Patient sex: F
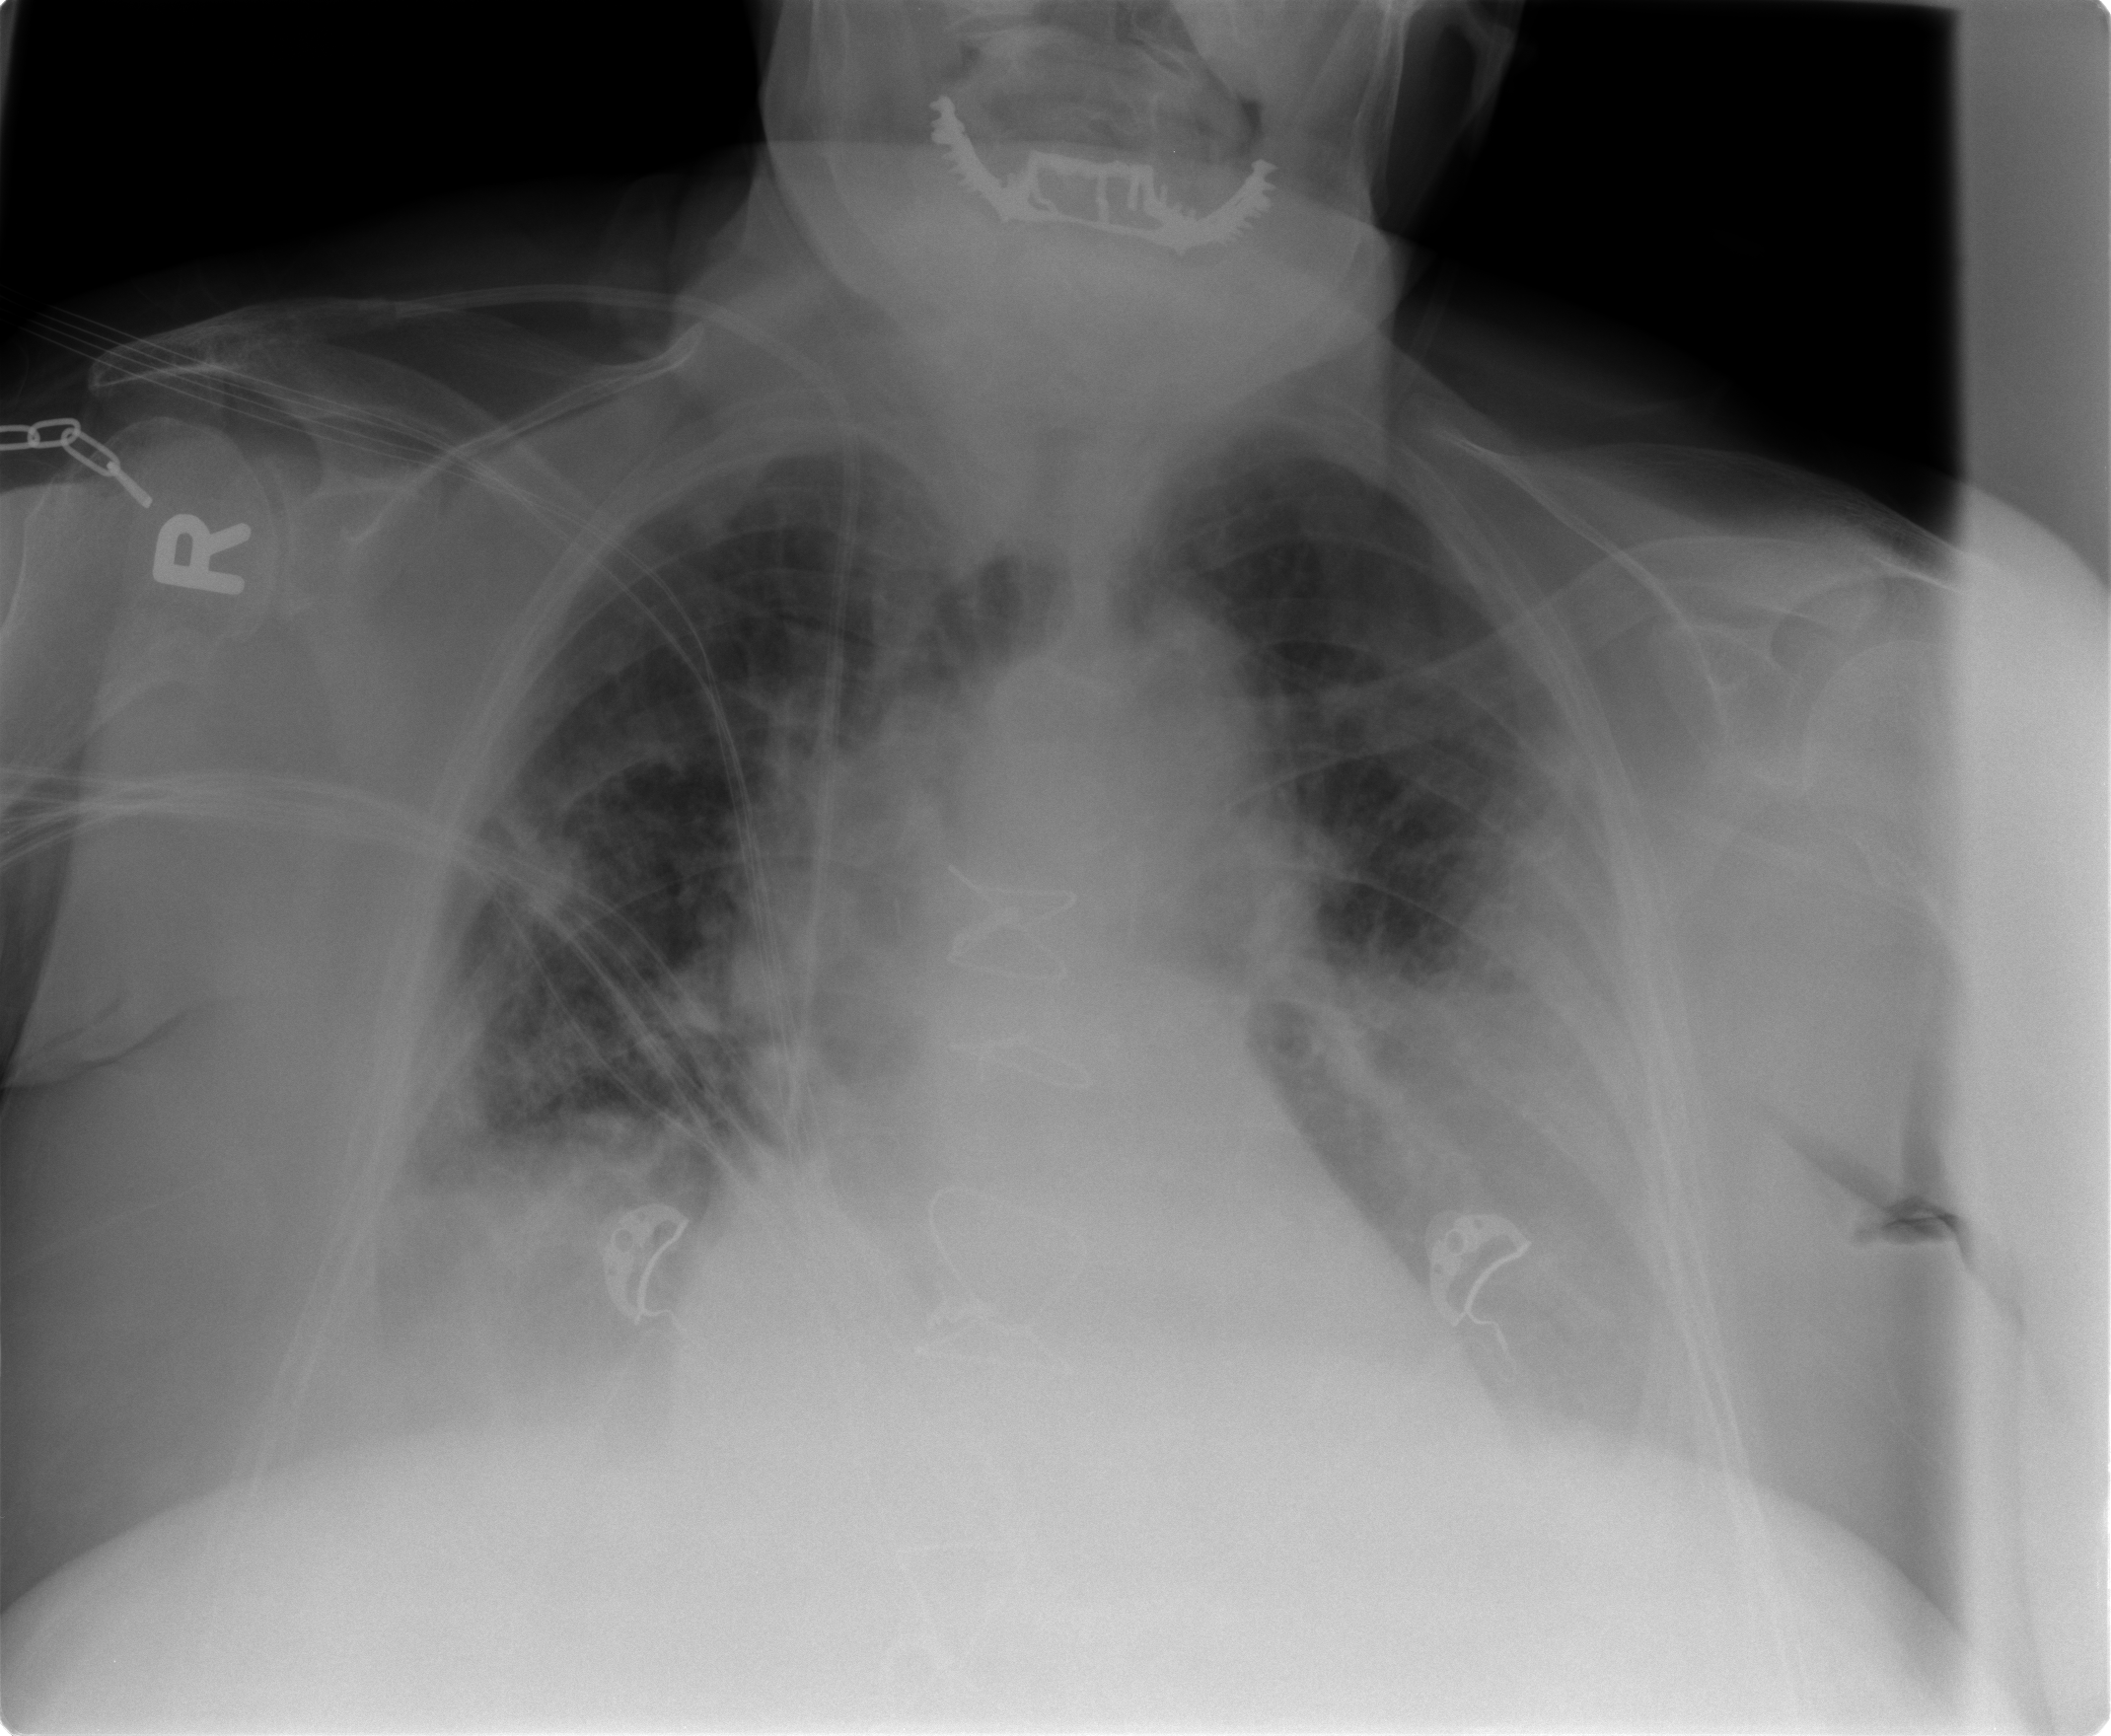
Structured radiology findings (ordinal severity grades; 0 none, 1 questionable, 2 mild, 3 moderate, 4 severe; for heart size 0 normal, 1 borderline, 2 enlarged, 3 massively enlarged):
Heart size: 2
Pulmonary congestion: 2
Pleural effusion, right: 2
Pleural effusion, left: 2
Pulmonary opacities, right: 2
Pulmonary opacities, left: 1
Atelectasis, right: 2
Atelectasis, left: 2